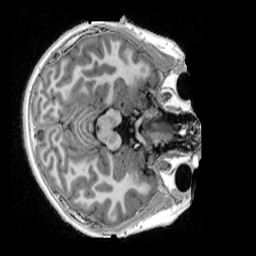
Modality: UNIT1_denoised
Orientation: axial
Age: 10
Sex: male
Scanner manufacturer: siemens
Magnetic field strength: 3 T
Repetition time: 4 s
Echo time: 0.00303 s